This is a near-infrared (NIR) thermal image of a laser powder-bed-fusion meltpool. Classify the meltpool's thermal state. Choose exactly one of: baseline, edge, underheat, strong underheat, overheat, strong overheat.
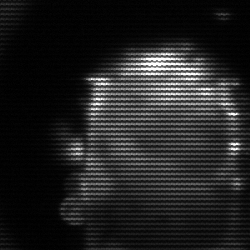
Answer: baseline